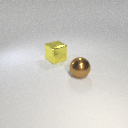
large yellow metal cube behind large brown metal sphere